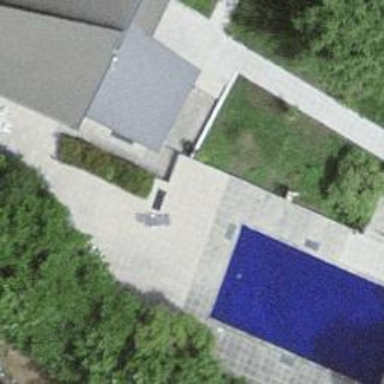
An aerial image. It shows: Swimming pool located in leisure land.